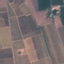
Land use / land cover: PermanentCrop